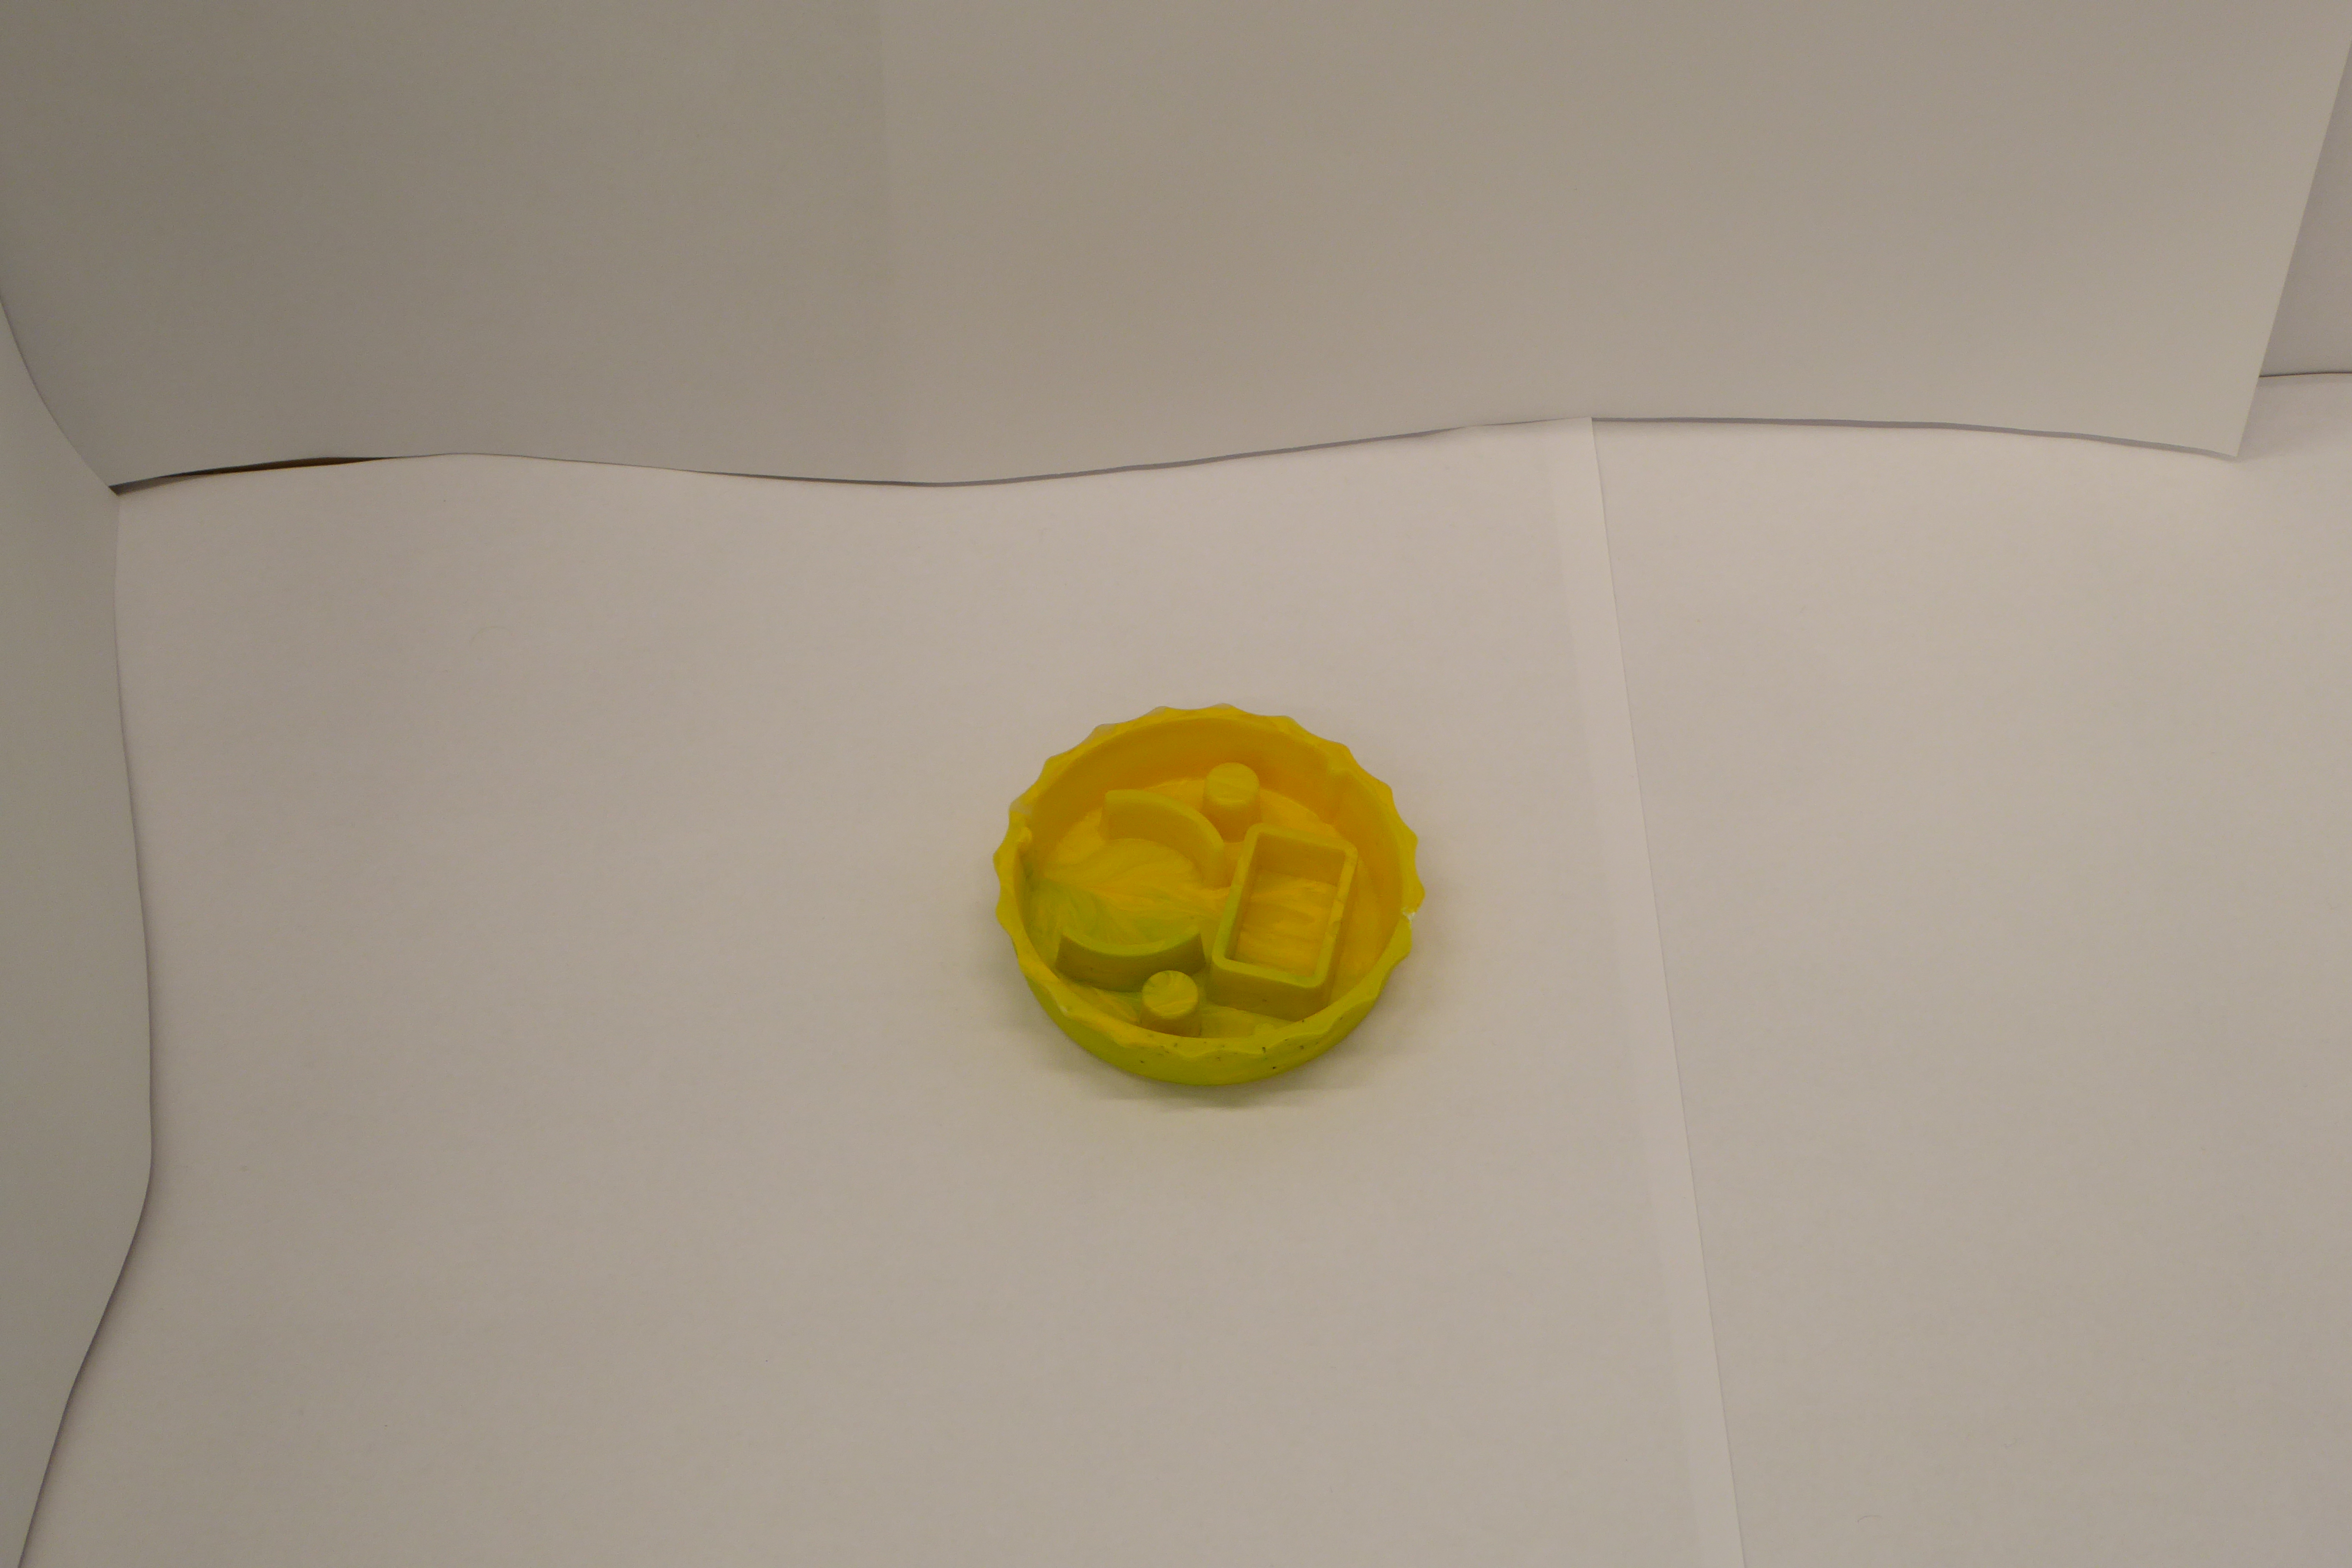
Label: Bottle Opener - Cover